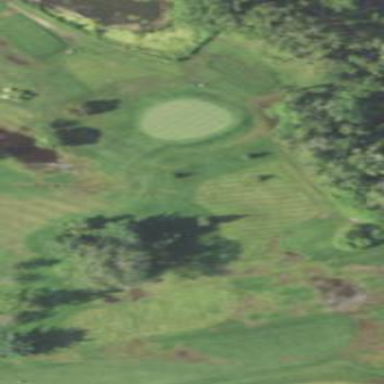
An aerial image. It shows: Grassy area designated as driving range for golf.